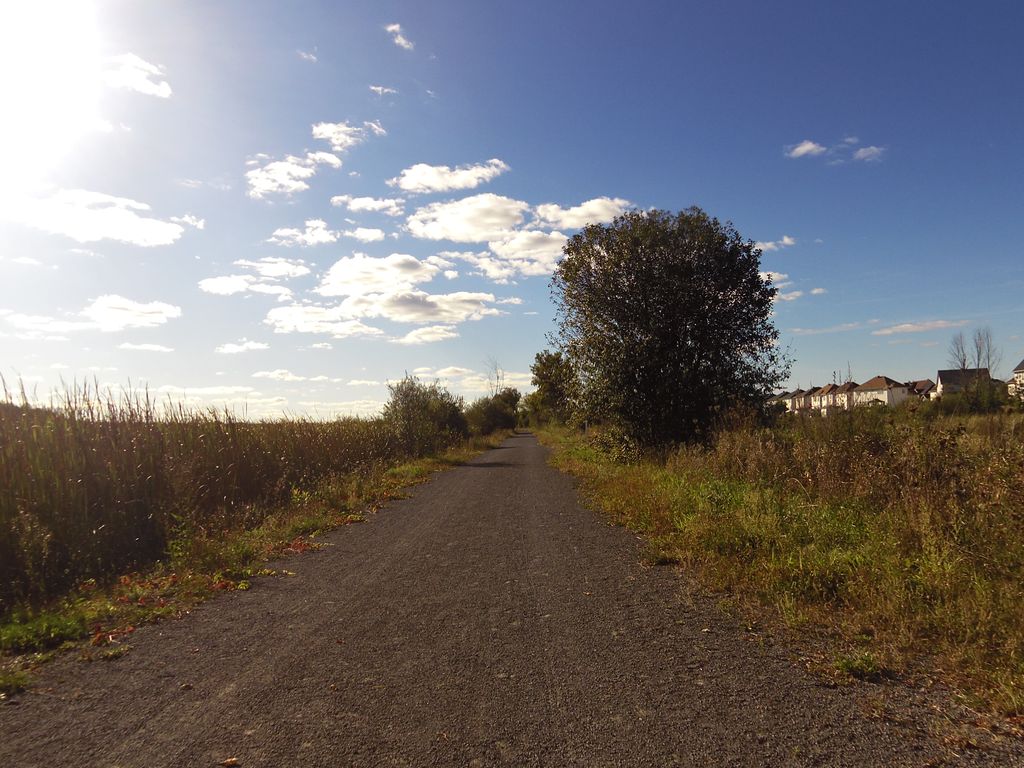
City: ottawa-gatineau